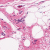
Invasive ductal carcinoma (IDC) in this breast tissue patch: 0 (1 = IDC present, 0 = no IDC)